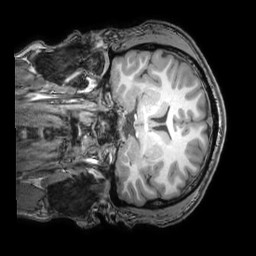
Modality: T1w
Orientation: coronal
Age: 19
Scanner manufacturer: philips
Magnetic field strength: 3 T
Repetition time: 0.007 s
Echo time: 0.003501 s